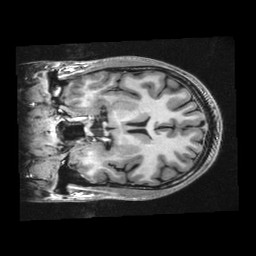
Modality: T1w
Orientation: coronal
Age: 38
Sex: male
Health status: healthy
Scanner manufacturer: ge
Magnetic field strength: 3 T
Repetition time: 0.008448 s
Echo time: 0.003184 s